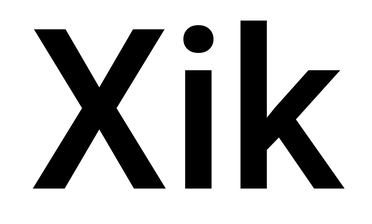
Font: Roboto_Medium